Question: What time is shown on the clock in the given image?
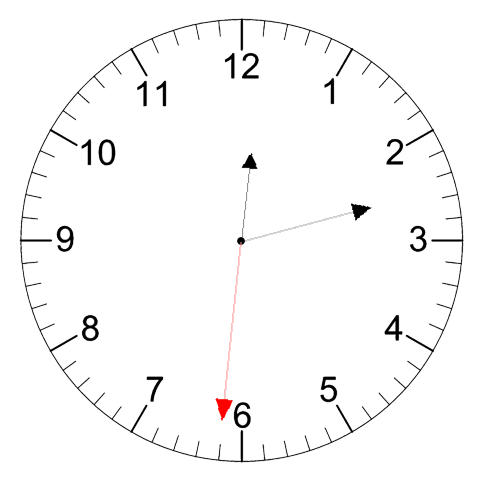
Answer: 12:12:31